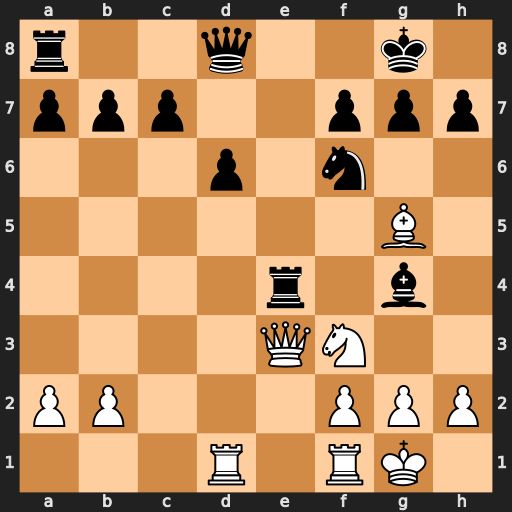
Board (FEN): r2q2k1/ppp2ppp/3p1n2/6B1/4r1b1/4QN2/PP3PPP/3R1RK1
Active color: w
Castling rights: -
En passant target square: -
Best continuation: Bxf6 Rxe3 Bxd8